Question: I am writing a real-time multiplayer browser game in JavaScript. So I'm running JS on the server (Node.js) and in the browser. Because of that I would like to share code between those two contexts.
I decided to devide the code into three parts: Core, Client and Server. As you may have suspected I use Core for code we need on both sides, the Client and the Server.
Until now I have just been extending the corresponding core class, e.g. Client/Player extends Core/Player, which works just fine.

Now I see that for example a Client/Player needs to extend the Core/Player to get the name attribute and at the same time it needs to extend Client/GameObject to get the render() method and the physics attribute.
If it was written in C++, I could try to use multiple inheritance with all its drawbacks. But since it is written in JavaScript, I'm not sure how to solve this. Any ideas?
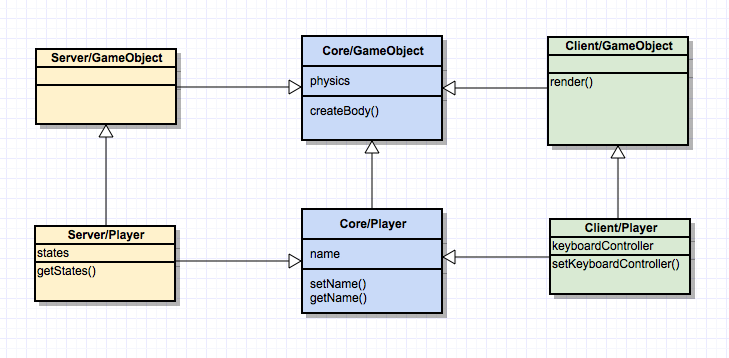
Answer: What I finally did was a hack with kind of a preprocessor. Before start I replace the require("Core/GameObject") in Core/Player with require(context + "/GameObject"). This way I create kind of a "z" which allows me to inherit from both.